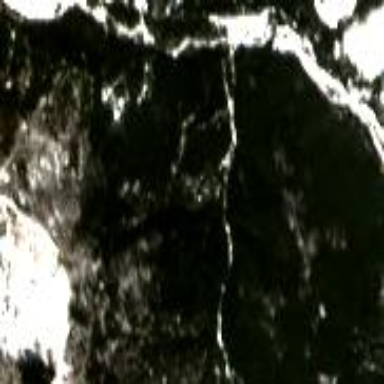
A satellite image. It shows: Coniferous forest area.